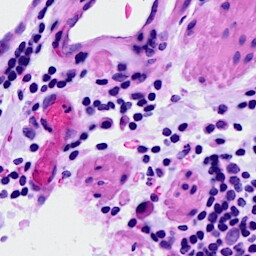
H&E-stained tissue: Ovarian